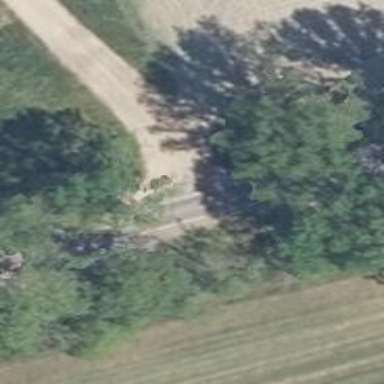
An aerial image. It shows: Secondary road with asphalt surface.